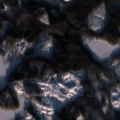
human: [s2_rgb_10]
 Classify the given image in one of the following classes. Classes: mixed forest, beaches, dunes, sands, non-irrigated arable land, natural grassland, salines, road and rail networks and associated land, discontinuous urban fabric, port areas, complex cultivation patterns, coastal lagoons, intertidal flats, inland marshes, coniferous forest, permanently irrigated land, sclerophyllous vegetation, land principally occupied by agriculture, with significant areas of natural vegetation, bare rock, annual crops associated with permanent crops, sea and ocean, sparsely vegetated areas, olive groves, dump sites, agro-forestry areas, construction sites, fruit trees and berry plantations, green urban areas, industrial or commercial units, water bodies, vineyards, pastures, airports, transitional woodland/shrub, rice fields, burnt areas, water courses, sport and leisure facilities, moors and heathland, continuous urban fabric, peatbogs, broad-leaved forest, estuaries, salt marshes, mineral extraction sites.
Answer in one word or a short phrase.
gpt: coniferous forest, mixed forest, transitional woodland/shrub